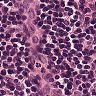
Metastatic tissue present: no